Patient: sex M, age 65
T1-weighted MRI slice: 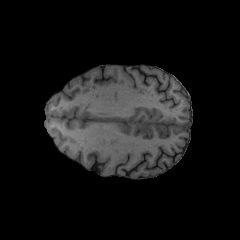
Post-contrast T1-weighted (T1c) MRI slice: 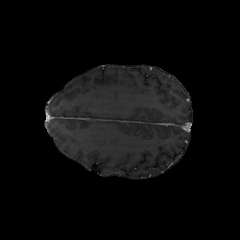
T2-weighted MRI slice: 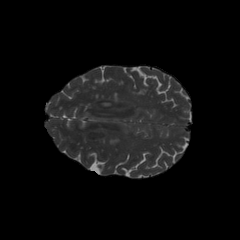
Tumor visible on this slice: no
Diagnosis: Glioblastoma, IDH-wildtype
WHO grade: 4